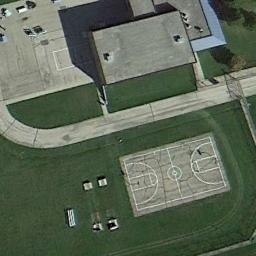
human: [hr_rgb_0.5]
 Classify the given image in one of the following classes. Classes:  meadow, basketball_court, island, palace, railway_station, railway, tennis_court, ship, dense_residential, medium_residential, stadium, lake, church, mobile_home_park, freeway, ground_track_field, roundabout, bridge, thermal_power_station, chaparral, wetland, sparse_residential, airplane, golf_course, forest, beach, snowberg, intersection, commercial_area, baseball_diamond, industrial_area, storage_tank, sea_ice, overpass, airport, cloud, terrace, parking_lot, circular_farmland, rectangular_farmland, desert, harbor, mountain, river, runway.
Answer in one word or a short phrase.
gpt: basketball_court